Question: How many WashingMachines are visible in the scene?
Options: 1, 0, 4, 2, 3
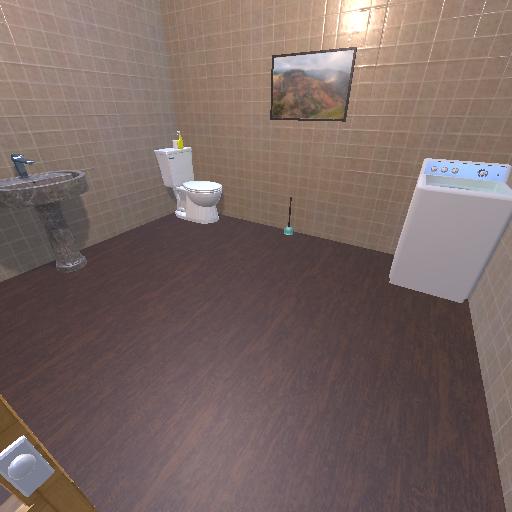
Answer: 1